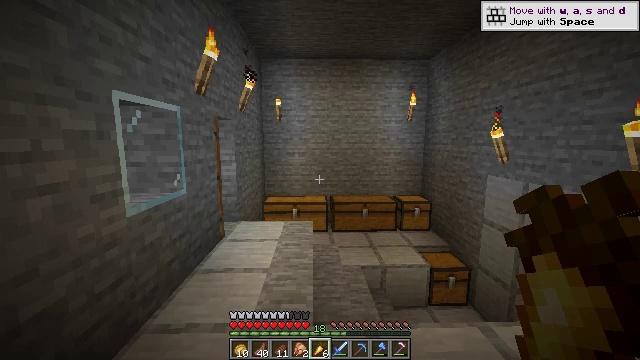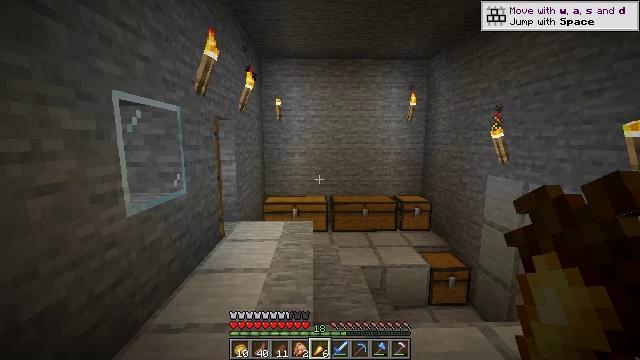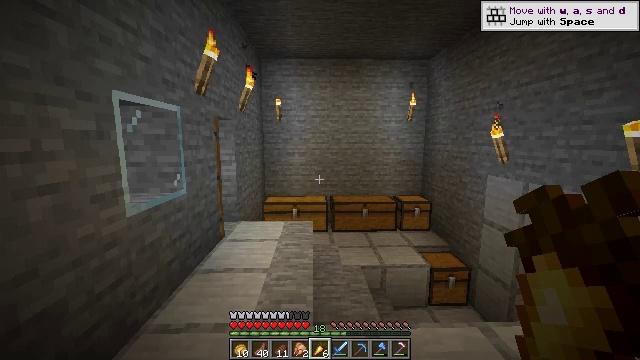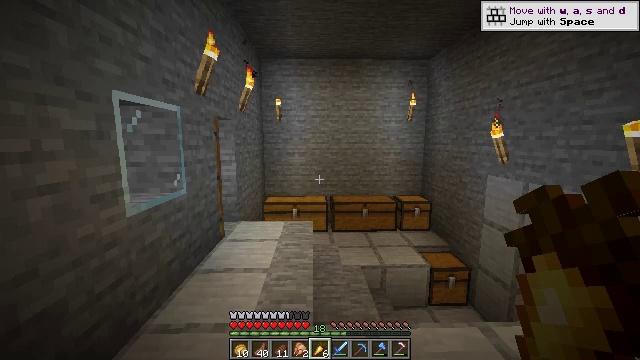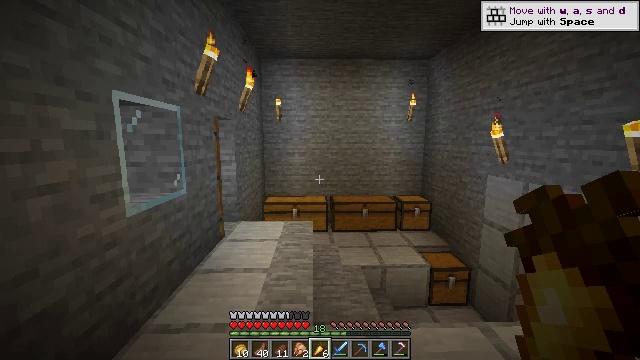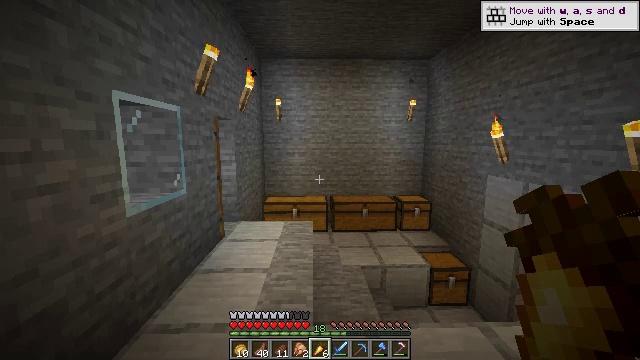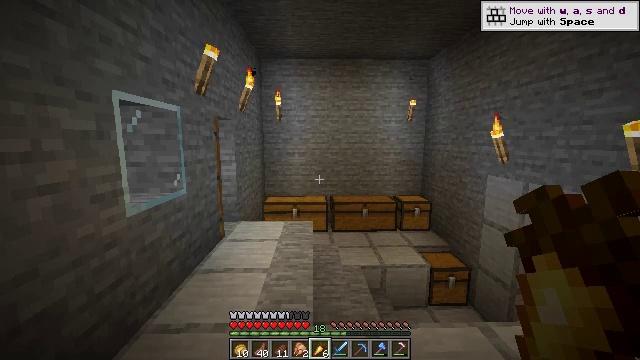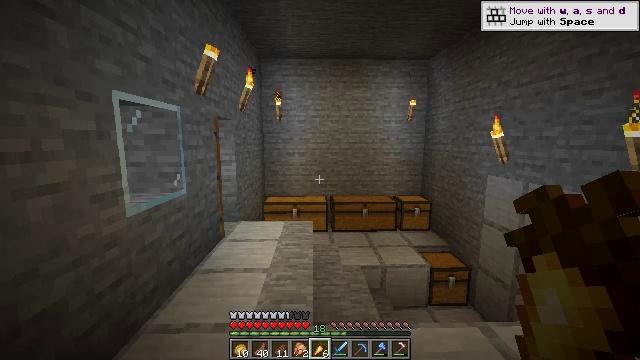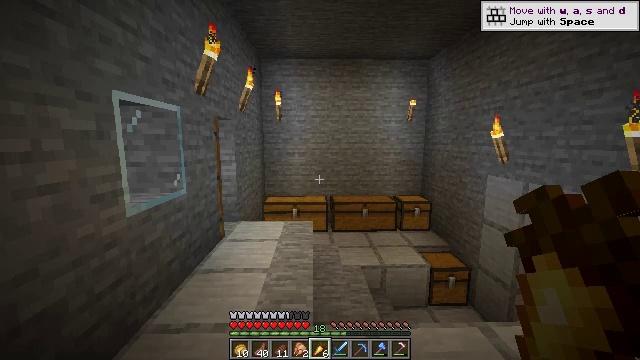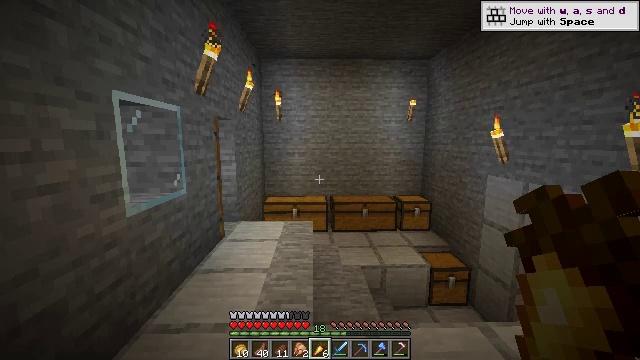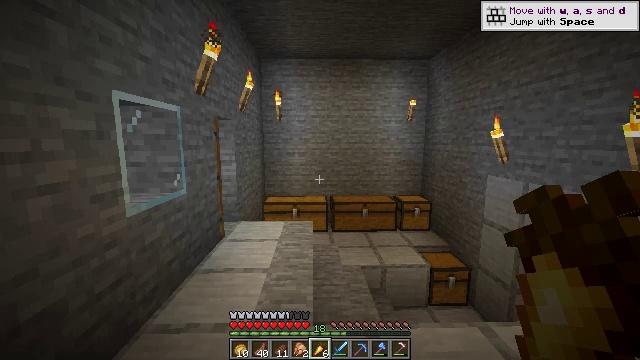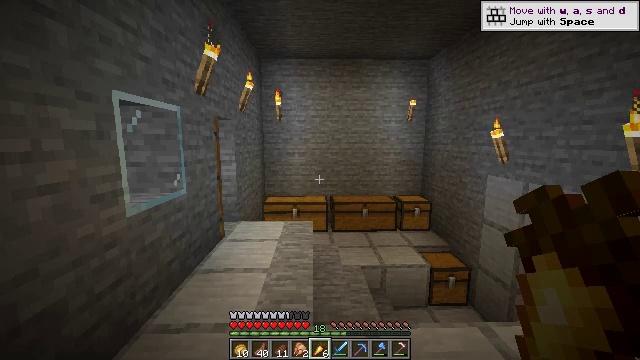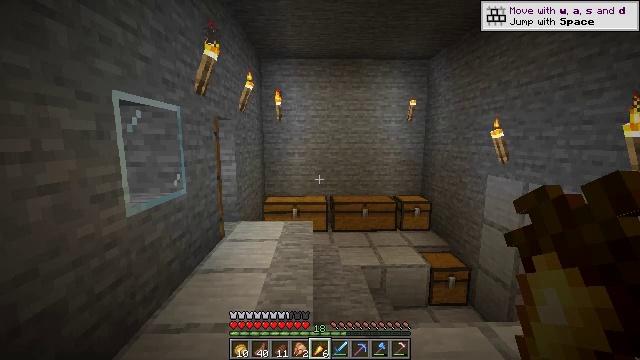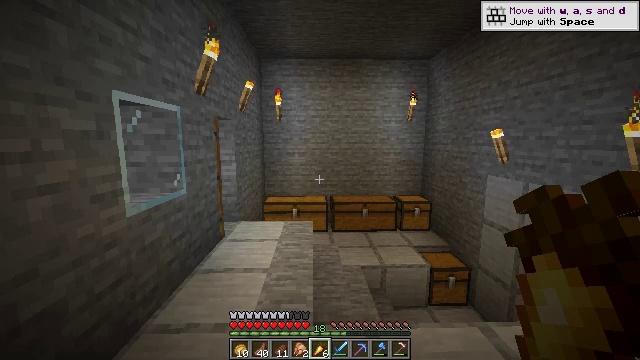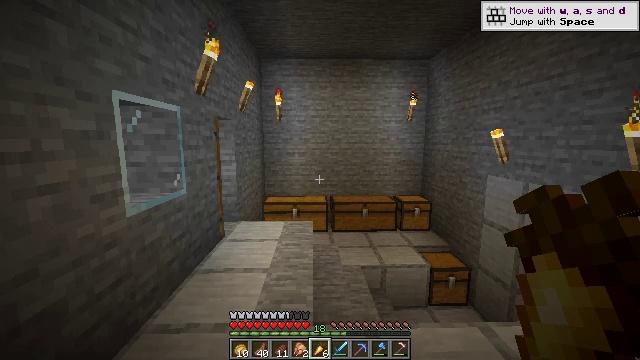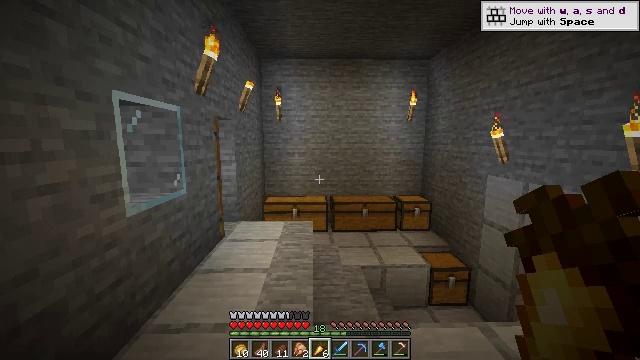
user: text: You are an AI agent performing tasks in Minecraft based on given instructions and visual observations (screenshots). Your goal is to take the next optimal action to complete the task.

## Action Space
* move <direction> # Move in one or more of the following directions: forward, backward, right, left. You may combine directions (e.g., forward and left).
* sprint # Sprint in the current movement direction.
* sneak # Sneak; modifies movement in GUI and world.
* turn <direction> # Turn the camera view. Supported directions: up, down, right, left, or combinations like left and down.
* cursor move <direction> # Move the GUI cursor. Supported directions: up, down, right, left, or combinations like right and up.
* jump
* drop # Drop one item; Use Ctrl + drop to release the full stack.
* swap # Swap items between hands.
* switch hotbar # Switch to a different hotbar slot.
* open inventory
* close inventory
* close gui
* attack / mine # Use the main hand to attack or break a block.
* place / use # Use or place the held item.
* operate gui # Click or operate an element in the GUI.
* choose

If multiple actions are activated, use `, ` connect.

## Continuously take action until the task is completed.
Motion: motion action
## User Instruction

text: Create a tripwire hook using iron ingot, a stick, and a wooden plank.
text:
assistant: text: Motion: no_op
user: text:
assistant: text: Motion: no_op
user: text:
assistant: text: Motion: no_op
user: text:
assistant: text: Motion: no_op
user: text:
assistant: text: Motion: no_op
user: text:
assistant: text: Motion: no_op
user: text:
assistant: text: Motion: no_op
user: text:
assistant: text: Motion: no_op
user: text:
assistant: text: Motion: no_op
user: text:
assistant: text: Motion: no_op
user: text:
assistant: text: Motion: no_op
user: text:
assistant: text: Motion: no_op
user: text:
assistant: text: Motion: no_op
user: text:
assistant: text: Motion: no_op
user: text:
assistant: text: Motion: no_op
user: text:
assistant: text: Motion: no_op
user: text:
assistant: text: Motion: no_op
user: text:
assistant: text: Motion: no_op
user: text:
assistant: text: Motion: no_op
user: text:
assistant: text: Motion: no_op
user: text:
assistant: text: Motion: no_op
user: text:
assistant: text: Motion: no_op
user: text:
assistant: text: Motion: no_op
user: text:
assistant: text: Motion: no_op
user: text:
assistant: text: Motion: no_op
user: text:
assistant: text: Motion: no_op
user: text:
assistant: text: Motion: no_op
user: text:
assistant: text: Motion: no_op
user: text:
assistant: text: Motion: no_op
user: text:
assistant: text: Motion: no_op